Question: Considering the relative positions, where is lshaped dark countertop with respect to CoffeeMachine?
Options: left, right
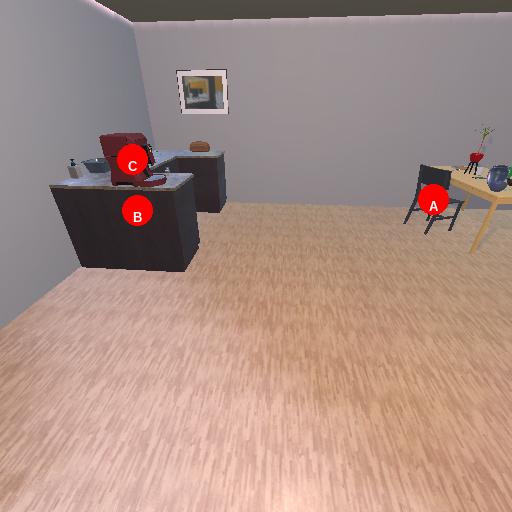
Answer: left